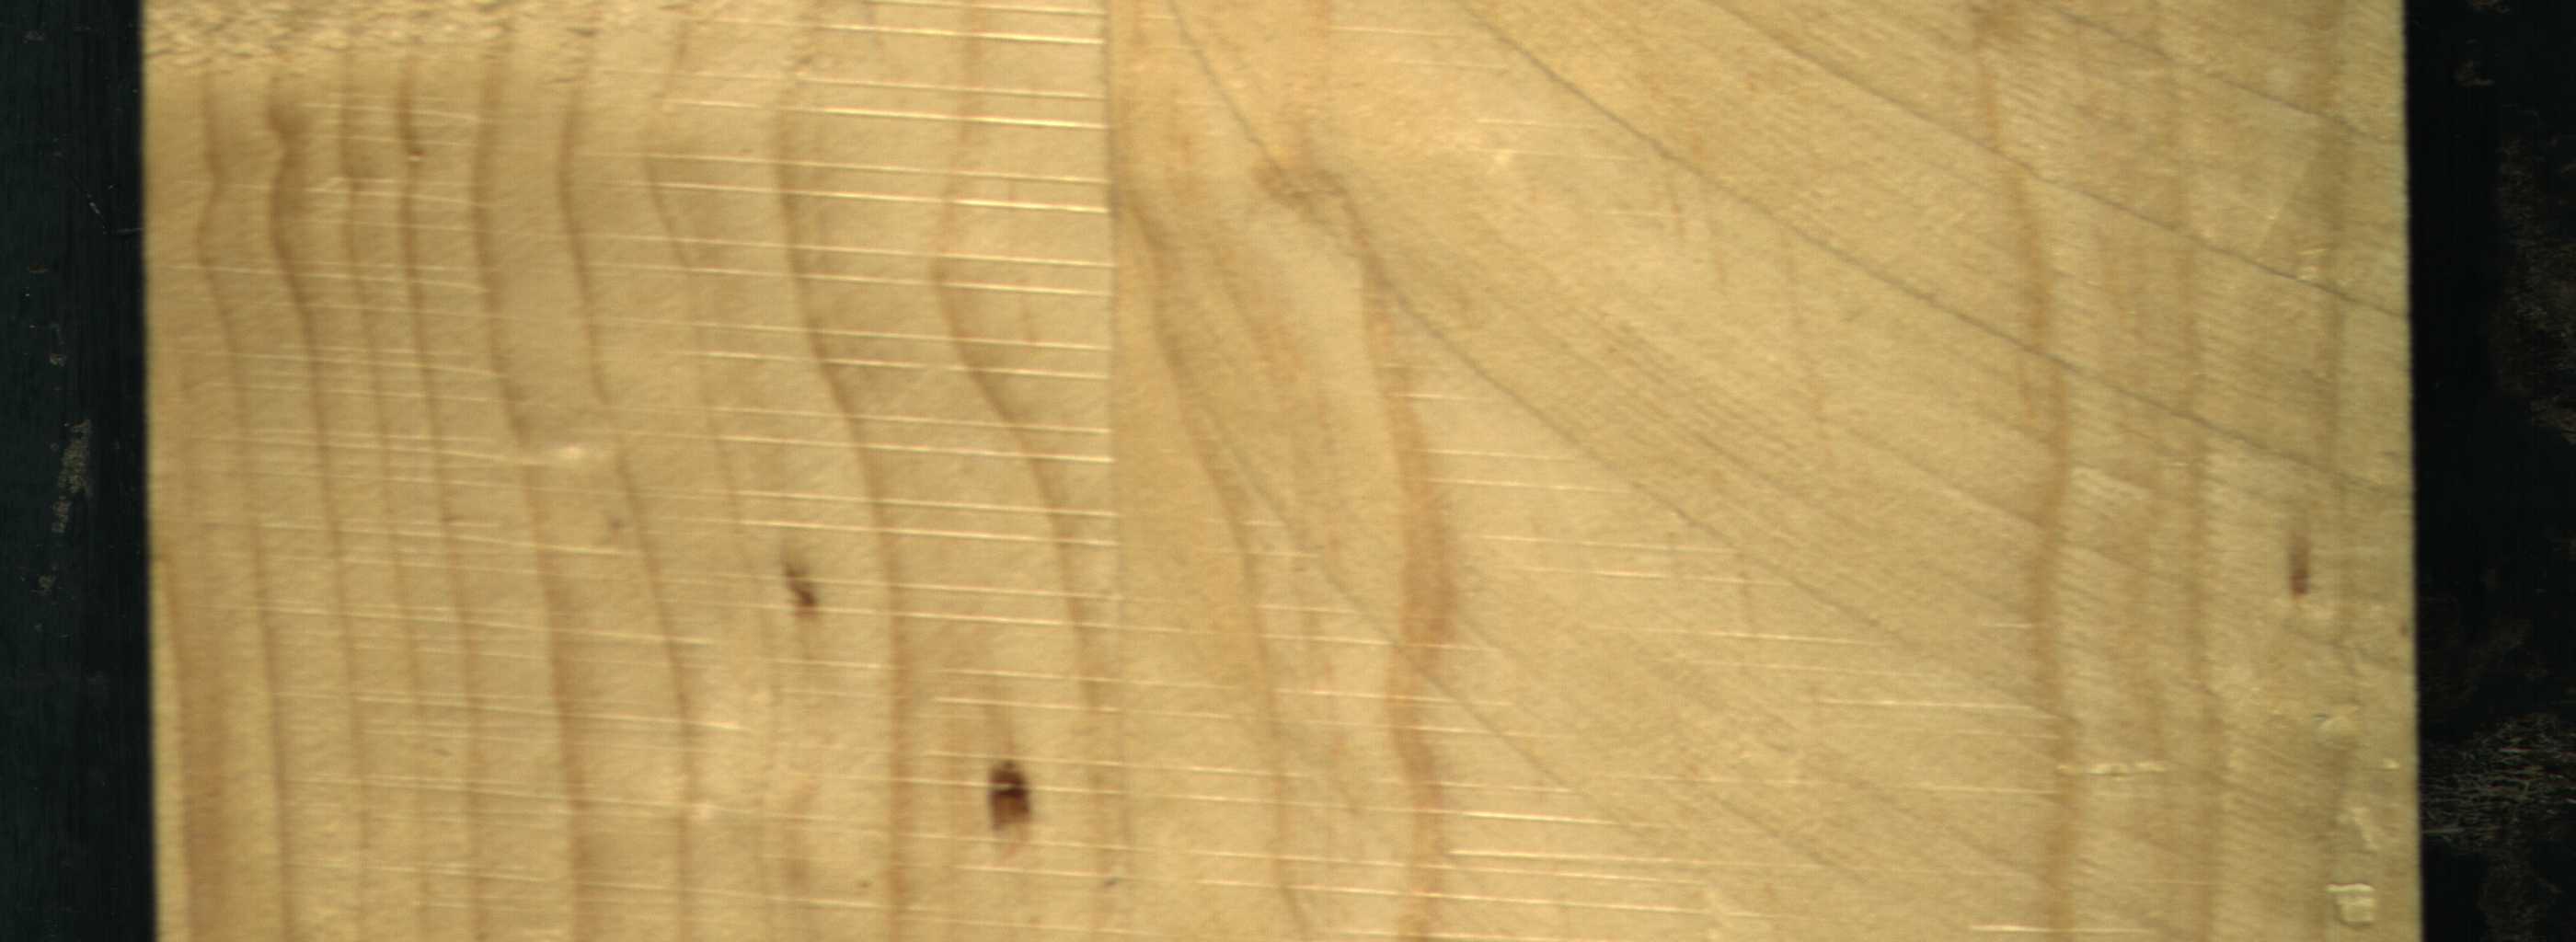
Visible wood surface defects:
resin